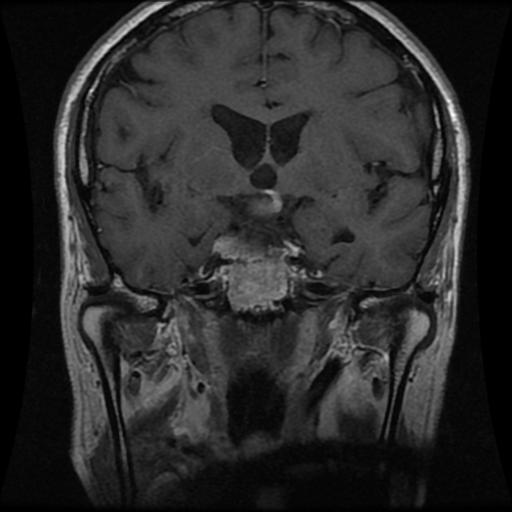
Label: pituitary